Field crop: maize
Growth stage: 2
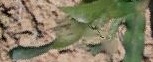
Species: maize